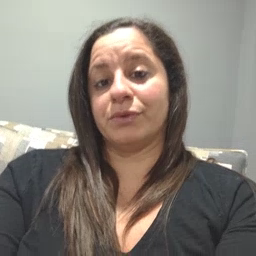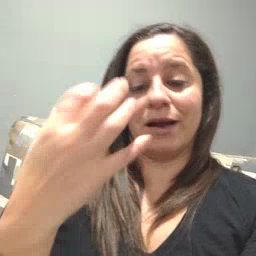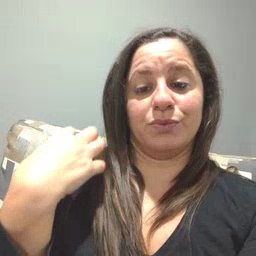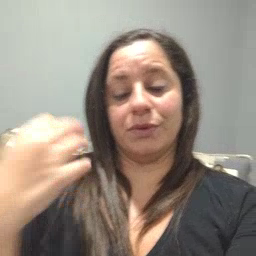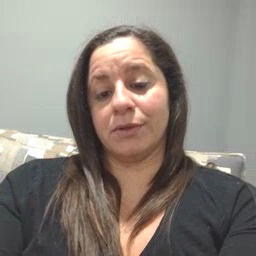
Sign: outside